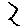
Label: zigzag